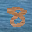
Label: 8